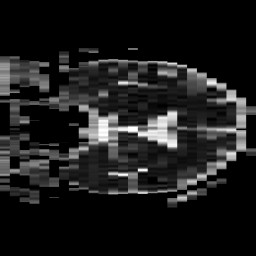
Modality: ADC
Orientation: coronal
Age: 56
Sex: male
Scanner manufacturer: philips
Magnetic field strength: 3 T
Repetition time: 4.092 s
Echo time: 0.06069 s